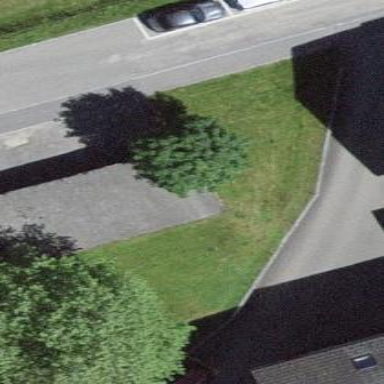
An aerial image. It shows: Group of garages.